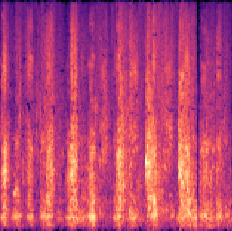
Sound class: Pig